Question: I have requirement as following like showing ABPeoplePickerNavigationController in tabbar based application. I researched a lot on net and found no helpful answer but one <URL>, to implement code as follows will help to get ABPeoplePickerNavigationController in tabbar as shown in image.
First screenshot is direct result when I run the application and second screenshot is when I again click on the Contacts tab (Weird but thats true).
'''
-(void)awakeFromNib
{
ABPeoplePickerNavigationController *nav = [[ABPeoplePickerNavigationController alloc] init];
NSMutableArray *newControllers = [NSMutableArray arrayWithArray: [self.tabBarController viewControllers]];
int index = [newControllers indexOfObject: self];
[newControllers replaceObjectAtIndex: index withObject: nav];
[self.tabBarController setViewControllers: newControllers animated: NO];
[nav release];
}
'''
Now my problem is I am able to navigate through contacts but not able to set ABPeoplePickerNavigationController delegate. I want to override following delegate methods
'''
-(BOOL)peoplePickerNavigationController:(ABPeoplePickerNavigationController *)peoplePicker shouldContinueAfterSelectingPerson:(ABRecordRef)person property:(ABPropertyID)property identifier:(ABMultiValueIdentifier)identifier
{
}
-(BOOL)peoplePickerNavigationController: (ABPeoplePickerNavigationController *)peoplePicker shouldContinueAfterSelectingPerson:(ABRecordRef)person
{
}
'''
Which I am not able to set, as I have no idea where to set delegate. Please help me for the same as my project is on Deadline and all other features are completed.
Any tricks are welcomed. I assume that I can subclass ABPeoplePickerNavigationController and do something but don't know how to do that.
After setting delegate I am getting following crash when I click on Contacts tab.
'''
#0 0x00f85057 in ___forwarding___
#1 0x00f84f22 in __forwarding_prep_0___
#2 0x00d4b678 in -[ABMembersViewController membersController:shouldAllowSelectingPerson:]
#3 0x00d1df85 in -[ABMembersController abDataSource:shouldAllowSelectingPerson:]
#4 0x00d9abb9 in -[ABMembersDataSource tableView:cellForRowAtIndexPath:]
#5 0x003357fa in -[UITableView(UITableViewInternal) _createPreparedCellForGlobalRow:withIndexPath:]
#6 0x0032b77f in -[UITableView(UITableViewInternal) _createPreparedCellForGlobalRow:]
#7 0x00340450 in -[UITableView(_UITableViewPrivate) _updateVisibleCellsNow:]
#8 0x00338538 in -[UITableView layoutSubviews]
#9 0x01dc8451 in -[CALayer layoutSublayers]
#10 0x01dc817c in CALayerLayoutIfNeeded
#11 0x01dc137c in CA::Context::commit_transaction
#12 0x01dc10d0 in CA::Transaction::commit
#13 0x01df17d5 in CA::Transaction::observer_callback
#14 0x00ff4fbb in __CFRUNLOOP_IS_CALLING_OUT_TO_AN_OBSERVER_CALLBACK_FUNCTION__
#15 0x00f8a0e7 in __CFRunLoopDoObservers
#16 0x00f52bd7 in __CFRunLoopRun
#17 0x00f52240 in CFRunLoopRunSpecific
#18 0x00f52161 in CFRunLoopRunInMode
#19 0x018b5268 in GSEventRunModal
#20 0x018b532d in GSEventRun
#21 0x002d042e in UIApplicationMain
#22 0x00002240 in main at main.m:13
'''

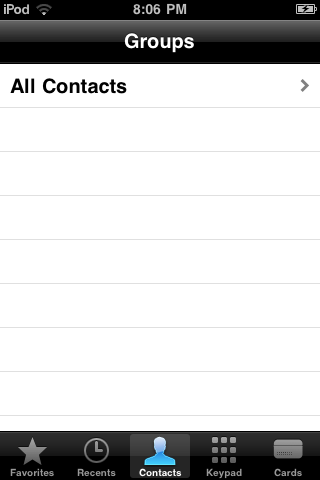
Answer: Finally We settled down with taking picker controller in application delegate and setting its delegate there only by getting viewcontroller from tabBarController array of view controllers.